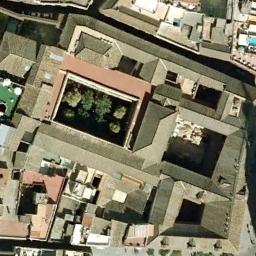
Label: palace